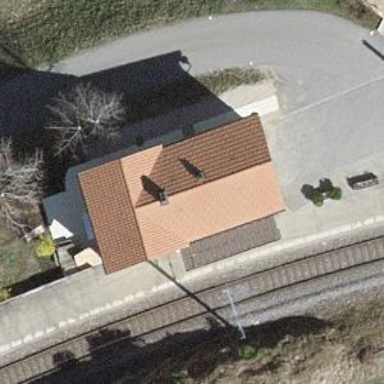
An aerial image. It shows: Railway halt.